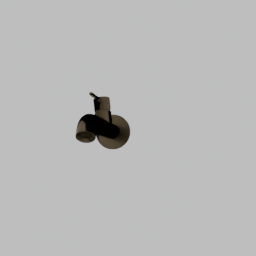
Label: appliances